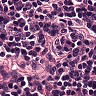
Metastatic tissue present: no